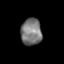
Tissue: skin
Cell type: Epithelial cells
Senescence score: 0.2812
Nuclear area (px): 548
Mean DAPI intensity: 120.984